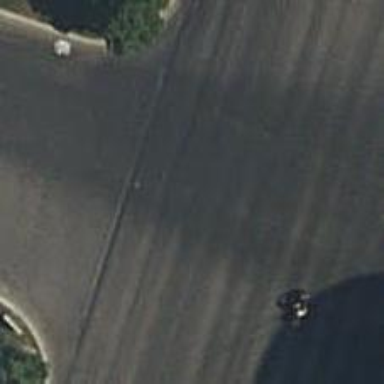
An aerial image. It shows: Road with traffic signals.